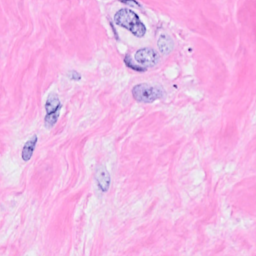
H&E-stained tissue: Breast